Question: I am having some issues which I am have been working for couple of days now, and I am really stuck solving this problem. The problem is that I am making a line chart which shows values as PH, Chlorine and Temperature over a time with date and Time. I dont think I have formatted the jsoncode correct as it shows here: <URL>
When I echo my jsoncode, it looks like this:
'''
{"cols":[{"label":"Time","type":"date"},{"label":"Date","type":"date"}, {"label":"PH","type":"number"},{"label":"temperature","type":"number"}, {"label":"Chlorine","type":"number"}],"rows":[{"c":[{"v":"Date(2014, 2, 17, 15, 03, 14)"}, {"v":"7.00"},{"v":"34.00"},{"v":"3.40"}]}]}
'''
my database looks like this:

Code:
'''
<?php
$con=mysql_connect("localhost","root","") or die("Failed to connect with database!!!!");
mysql_select_db("chart", $con);
$sth = mysql_query("SELECT * FROM googlechart");
$rows = array();
//flag is not needed
$flag = true;
$table = array();
$table['cols'] = array(
array('label' => 'Time', 'type' => 'date'),
array('label' => 'Date', 'type' => 'date'),
array('label' => 'PH', 'type' => 'number'),
array('label' => 'temperature','type' => 'number'),
array('label' => 'Chlorine','type' => 'number'),
);
$rows = array();
while($r = mysql_fetch_assoc($sth)) {
// assumes dates are in the format "yyyy-MM-dd"
$dateString = $r['Date'];
$dateArray = explode('-', $dateString);
$year = $dateArray[0];
$month = $dateArray[1] - 1; // subtract 1 to convert to javascript's 0-indexed months
$day = $dateArray[2];
// assumes time is in the format "hh:mm:ss"
$timeString = $r['Time'];
$timeArray = explode(':', $timeString);
$hours = $timeArray[0];
$minutes = $timeArray[1];
$seconds = $timeArray[2];
echo $dateString."<br>";
echo $timeString."<br>";
$temp = array();
$temp[] = array('v' => "Date($year, $month, $day, $hours, $minutes, $seconds)");
$temp[] = array('v' => (string) $r['PH']);
$temp[] = array('v' => (string) $r['temperature']);
$temp[] = array('v' => (string) $r['Chlorine']);
$rows[] = array('c' => $temp);
}
$table['rows'] = $rows;
$jsonTable = json_encode($table);
echo $jsonTable;
?>
<html>
<head>
<script type="text/javascript" src="https://www.google.com/jsapi"></script>
<script type="text/javascript">
google.load("visualization", "1", {packages:["corechart"]});
google.setOnLoadCallback(drawChart);
function drawChart() {
var data = new google.visualization.DataTable(<?=$jsonTable?>);
var options = {
/*width: 900, height: 900, */
title: 'Visualization',
curveType: 'function',
legend: { position: 'bottom' },
pointSize: 12,
vAxis: {title: "Values", titleTextStyle: {italic: false}},
hAxis: {title: "Time", titleTextStyle: {italic: false}},
explorer: {
actions: ['dragToZoom', 'rightClickToReset'],
axis: 'vertical'
}
};
var chart = new google.visualization.LineChart(document.getElementById('chart_div'));
chart.draw(data, options);
}
</script>
'''
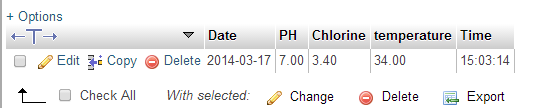
Answer: The issue is because the Google Chart API wants a JavaScript Date object. What you gave the chart is a string object, despite it seems the value has Date() in it.
You need to assign that property without quotes and since it requires the Date Object, it'd be something like this:
'''
"v": new Date("2014-02-17 15:03:14")
'''